Часть A. Кольцо (2.0 балл) Кольцо радиуса $R$ равномерно заряжено по периметру с линейной плотностью заряда $\lambda$.
Найдите напряженность поля в центре заряженного кольца.
Найдите потенциал на оси кольца на расстоянии $x$ от его центра.
Найдите модуль напряженности поле на оси кольца на расстоянии $x$ от его центра.
При каком значении $x$ напряженность поля на оси кольца максимальна? Найдите эту максимальную напряженность.
Часть B. Две половины кольца (2.0 балла) Кольцо состоит из двух половин радиуса $R$, одна из которых равномерно заряжена с линейной плотностью заряда $\lambda$, а другая — с $-\lambda$.
Найдите напряженность поля, создаваемого диском радиуса $R$, равномерно заряженного по поверхности с плотностью заряда $\sigma$ на его оси на расстоянии $x$ от центра.
Найдите потенциал на оси кольца на расстоянии $x$ от его центра.
Найдите модуль напряженности поля в центре кольца.
Часть C. Цилиндр (6 баллов) Бесконечный цилиндр радиуса $R$ равномерно заряжен по боковой поверхности с поверхностной плотностью заряда $\sigma$.
Найдите модуль напряженности поля на оси кольца на расстоянии $x$ от его центра.
Чему равен модуль напряженности электрического поля на расстоянии $r < R$ от оси цилиндра? Теперь рассмотрим полубесконечный цилиндр того же радиуса $R$, равномерно заряженного с той же поверхностной плотностью заряда $\sigma$. От вас потребуется найти поле в каждой точке основания цилиндра (см. рис.).
Найдите модуль напряженности поля в центре основания цилиндра $O$.
Рассмотрим точку $A$ в основании цилиндра, находящуюся на расстоянии $r < R$ от точки $O$. Найдите проекцию вектора напряженности электрического поля на линию $OA$. Для решения следующего пункта вам может понадобиться зависимость радиальной компоненты напряженности поля кольца в его плоскости. Если кольцо радиуса $R$ равномерно заряжено зарядом $Q$, то на расстоянии $r$ от его центра радиальная компонента напряженности поля равна $$E_r=\frac{kQ}{2{\pi}R^2}\cdot y(x)$$ где $x=r/R$. График зависимости $y(x)$ представлен на рисунке ниже.
Для рассматриваемого полубесконечного цилиндра найдите модуль напряженности электрического поля в точке $A$, находящейся на расстоянии $r=0,\!9R$ от точки $O$.
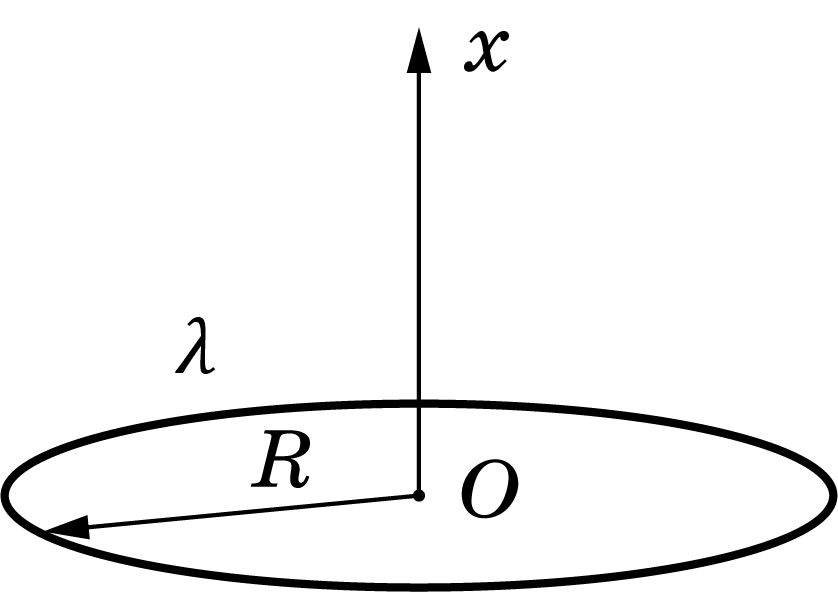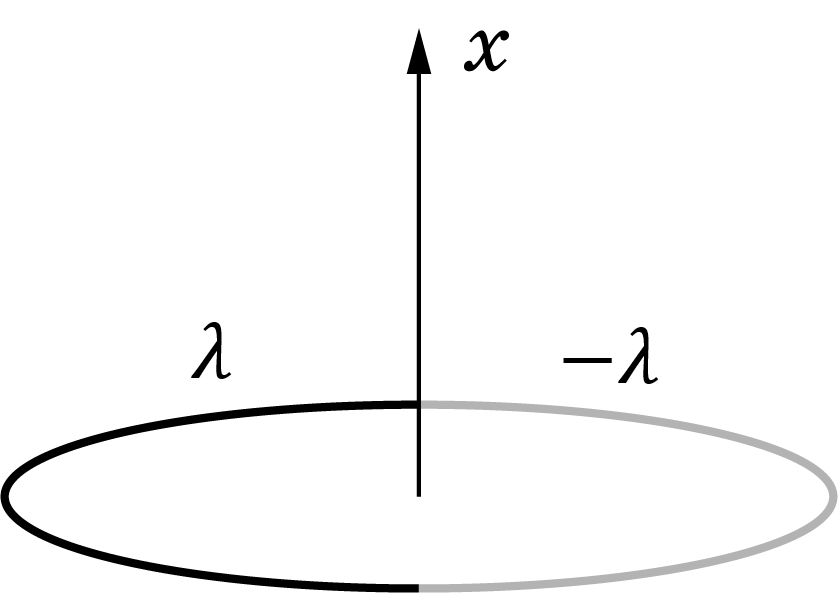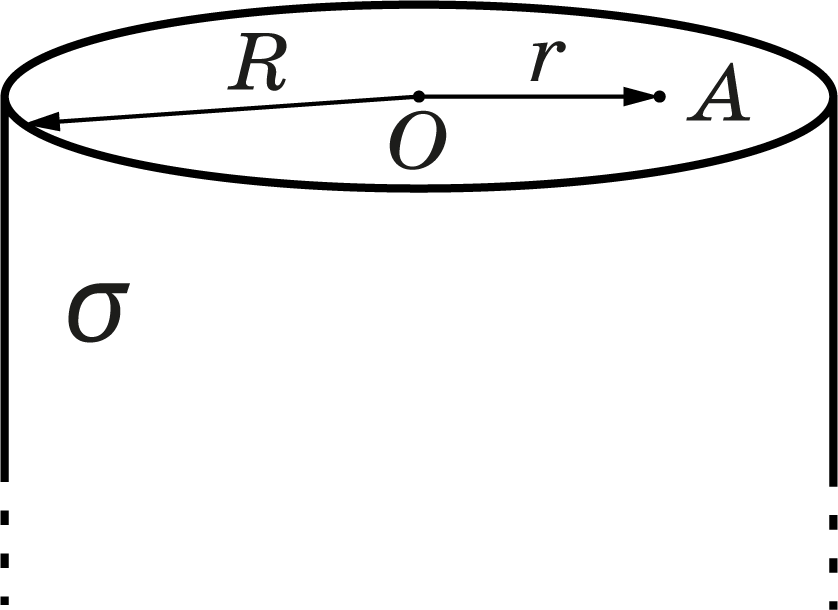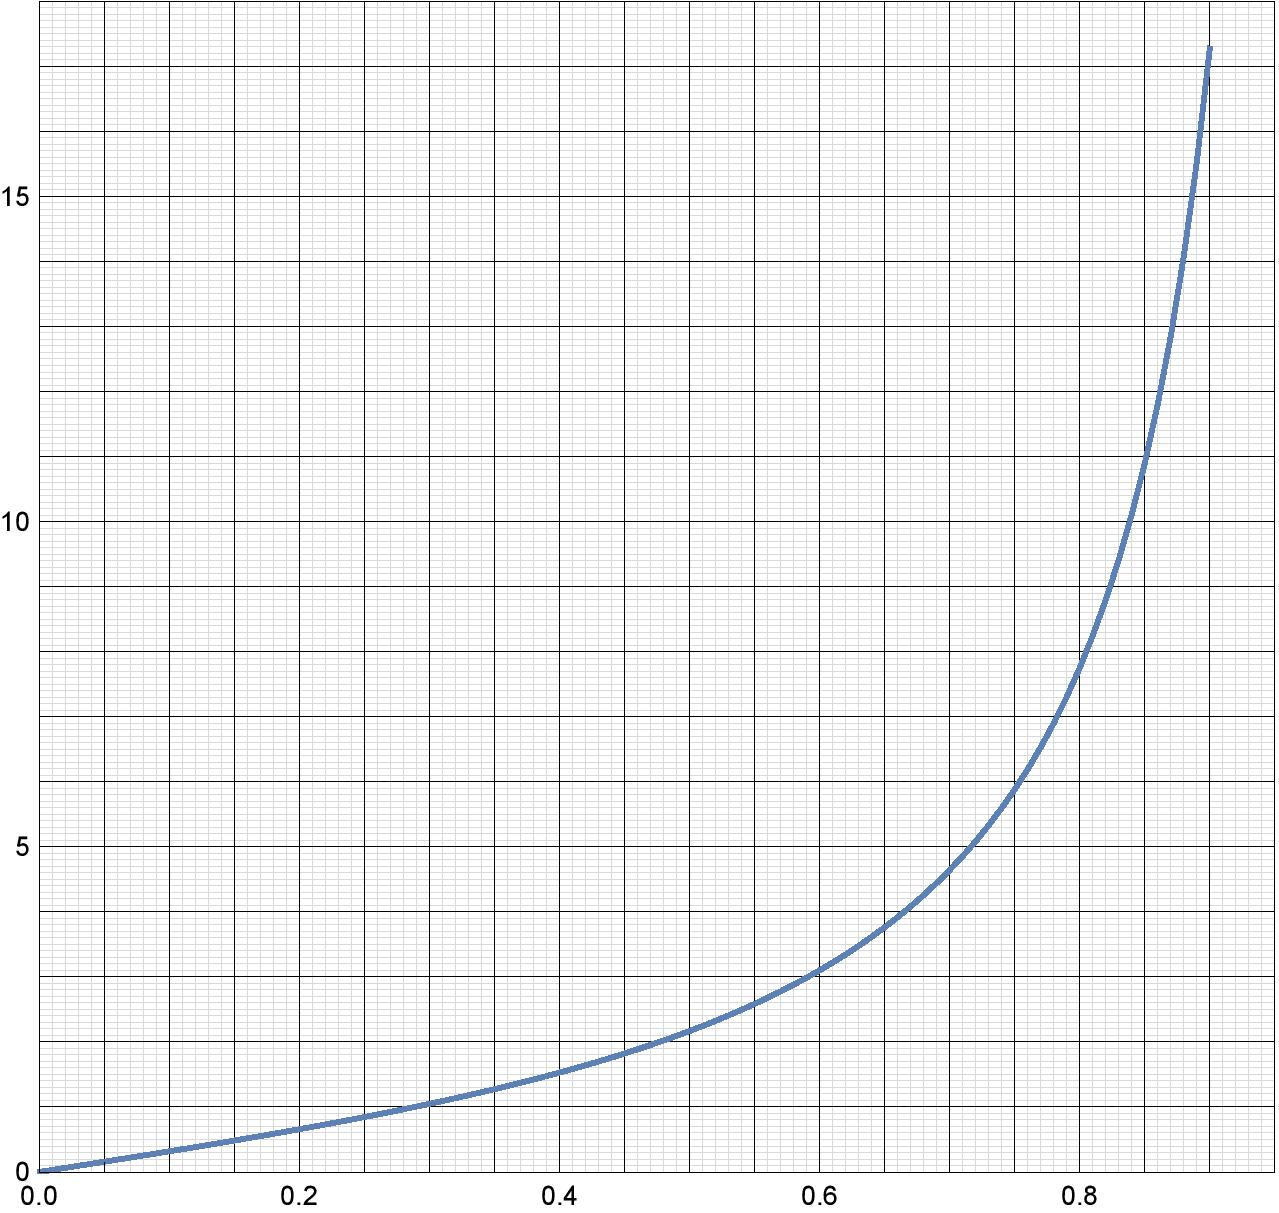
Найдите напряженность поля в центре заряженного кольца.
Решение: В центре кольца поле любого заряда направлено в его плоскости, поэтому величина поля равна нулю в силу симметрии и

Найдите потенциал на оси кольца на расстоянии $x$ от его центра.
Решение: Расстояние до зарядов на кольце равняется $\sqrt{R^2+x^2}$, откуда $$\varphi=\frac{kQ}{\sqrt{R^2+x^2}}=\frac{\lambda{R}}{2{\epsilon_0}\sqrt{R^2+x^2}} $$

Найдите модуль напряженности поле на оси кольца на расстоянии $x$ от его центра.
Решение: Вектор напряжённости электрического поля каждого из зарядов образует с вертикалью угол $\alpha$ такой, что $cos(\alpha)=\frac{x}{\sqrt{x^2+R^2}}$ Комбинируя это с законом кулона $$E=\frac{kQx}{(x^2+R^2)^\frac{3}{2}}=\frac{{\lambda}xR}{2{\epsilon_0}(x^2+R^2)^\frac{3}{2}} $$

При каком значении $x$ напряженность поля на оси кольца максимальна? Найдите эту максимальную напряженность.
Решение: Возьмём производную от выражения $\frac{x}{(x^2+R^2)^\frac{3}{2}}$ и приравняем нулю $$\frac{1}{(x^2+R^2)^\frac{3}{2}}-\frac{3x^2}{(x^2+R^2)^\frac{5}{2}}=0 $$ Откуда $$x=\frac{R}{\sqrt{2}} $$ Подставляя значение $x$ в выражение для электрического поля $$E_{max}=\frac{\lambda}{3\sqrt{3}R\epsilon_0} $$

Найдите напряженность поля, создаваемого диском радиуса $R$, равномерно заряженного по поверхности с плотностью заряда $\sigma$ на его оси на расстоянии $x$ от центра.
Решение: Как известно, выражение для нормальной составляющей поля плоского слоя, равномерно заряженного по поверхности следующее $$E_n=\frac{{\sigma}\Omega}{4\pi\epsilon_0} $$ где $\Omega$ - телесный угол, под которым из данной точки виден плоский слой. Выражение для телесного угла, под котором виден диск из точки, находящейся на его оси на расстоянии $x$ от центра следующее $$\Omega=2{\pi}\left(1-\frac{x}{\sqrt{x^2+R^2}}\right) $$ Откуда $$E=\frac{\sigma}{2\epsilon_0}\left(1-\frac{x}{\sqrt{x^2+R^2}}\right) $$

Найдите потенциал на оси кольца на расстоянии $x$ от его центра.
Решение: Поскольку расстояние до всех точек кольца одинаково при всех $x$, а суммарный заряд кольца равен нулю $$\varphi(x)=0 $$

Найдите модуль напряженности поля в центре кольца.
Решение: Если векторно просуммировать поля от зарядов половины кольца, то поскольку оно заряжено равномерно, модуль электрического поля будет равен диаметру окржности, полупериметр которой равен сумме модулей напряжённости полей зарядов $$|E|=\frac{kQ}{R^2} $$ Тогда выражение для поля половины кольца $$E=\frac{2|E|}{\pi}=\frac{2kQ}{{\pi}R^2} $$ Вектор поля второй половины равен по модулю $E$ и направлен противоположно первому. Таким образом $$E=\frac{4kQ}{{\pi}R^2}=\frac{\lambda}{{\pi}R\epsilon_0} $$

Найдите модуль напряженности поля на оси кольца на расстоянии $x$ от его центра.
Решение: Воспользуемся результатом предыдущего пункта. Поскольку потенциал на оси кольца нулевой, проекция суммарного поля на направление оси нулевая. Тогда из предыдущего поля находим выражение для электрического поля $$E=\frac{4kQR}{{\pi}(R^2+x^2)^\frac{3}{2}}=\frac{\lambda{R}^2}{{\pi}(R^2+x^2)^\frac{3}{2}} $$

Чему равен модуль напряженности электрического поля на расстоянии $r < R$ от оси цилиндра?
Решение: В силу симметрии поле может быть направлено только перпендикулярно оси цилиндра. Из теоремы Гаусса для цилиндрической поверхности радиуса $r$ и некоторой длины $L$, ось которой совпадает с осью исходного цилиндра, следует, что поток наряжённости электрического поля будет равен нулю. Поскольку на равных расстояниях от оси цилиндра поле будет иметь одинаковую величину, поток представляется следующим выражением $$\Phi=2{\pi}rLE=0 $$ откуда следует, что при любых значениях $r$ $$E=0 $$

Найдите модуль напряженности поля в центре основания цилиндра $O$.
Решение: Рассмотрим смещение на малую величину $dx$ вдоль оси цилиндра. Из определения потенциала $$E_x=-\frac{d\varphi}{dx} $$ Найдём изменение потенциала. После смещения расположение точки и цилиндра совпадают с точностью до кольца толщины $dx$, которое переместилось из основания в бесконечность. Поэтому выражение для изменения потенциала следующее $$d\varphi=-\frac{2k{\pi}R{\sigma}dx}{R}=-2k{\pi}{\sigma}dx $$ Откуда $$E_x=2k{\pi}{\sigma}=\frac{\sigma}{2\epsilon_0} $$

Рассмотрим точку $A$ в основании цилиндра, находящуюся на расстоянии $r < R$ от точки $O$. Найдите проекцию вектора напряженности электрического поля на линию $OA$.
Решение: В пункте $A1$ было показано, что внутри бесконечного цилиндра поле обращается в ноль. Дополним полубесконечный цилиндр до бесконечного и рассмотрим поле в его основании. $$ $$ Поля исходного и добавленного полубесконечных цилиндров симметричны относительно основания. Поэтому, суммарное поле может обращаться в ноль только в случае, если каждая из компонент перпендикулярна основанию. Таким образом $$E_{OA}=0 $$

Для рассматриваемого полубесконечного цилиндра найдите модуль напряженности электрического поля в точке $A$, находящейся на расстоянии $r=0,\!9R$ от точки $O$.
Решение: В пункте $A3$ было доказано, что в любой точке основания поле перпендикулярно ему. Для определения его величины в каждой точке воспользуемся теоремой о циркуляции электростатического поля. Выберем прямоугольный контур, проходящий через точку $O$ и произвольную точку основания $A$ такой, что другая его сторона $h\ll{OA}$. Тогда циркуляцию $Г$ можно представить в виде $$Г=\left(E_{O}-E_{A}\right)h+Г_{OA} $$ где $Г_{OA}$ - часть циркуляции по направлению $OA$. $$ $$ Найдём радиальную компоненту поля на высоте $h$ над основанием цилиндра. Поскольку в основании поле перпендикулярно ему, при небольшом смещении от него радиальная компонента поля будет эквивалентна полю кольца толщины $dh$ с поверхностной плотностью заряда $-\sigma$. Таким образом $$Г_{AB}=k{\sigma}hS_{AB} $$ где $S_{AB}$ - площадь под графиком $y(x)$ от $0$ до $x=0,9$. Поскольку суммарная циркуляция равна нулю $$E_A=E_O+k{\sigma}S_{AB} $$ Или же $$E_A=\frac{\sigma}{2\epsilon_0}\left(1+\frac{S_{AB}}{2\pi}\right)=0,72\frac{\sigma}{\epsilon_0} $$ где $$S_{AB}=2,8\pm0,1 $$ Второй метод Метод потребует численного интегрирования (это могут делать калькуляторы типа Casio fx-991). При выполнении численного интегрирования вручную (на калькуляторах типа Casio fx-82) может получиться значительная погрешность из-за расходимости интеграла вблизи 1. Рассмотрим какое поле создает полубесконечная нить с линейной плотностью заряда $\lambda$ на расстоянии $x$ от ее конца (в плоскости, перпендикулярной нити и проходящей через ее конец). В частности, нас будет интересовать только компонента поля, параллельная нити: $E_{\parallel}$. Можно получить эту величину сразу, используя метод виртуальных перемещений, либо можно разбить нить на бесконечно малые отрезки длиной $dh$ и проинтегрировать в диапазоне $h\in [0,\infty)$. $$ E_{\parallel}=\int_0^{\infty}\frac{h}{\sqrt{x^2+h^2}}\cdot\frac{k\lambda dh}{x^2+h^2}=k\lambda\cdot \frac{-1}{\sqrt{x^2+h^2}}\Biggr|_{h=0}^{h=\infty}=\frac{k\lambda}{x} $$ Возвращаясь к исходной задаче, можно разбить весь полубесконечный цилиндр на полубесконечные прямоугольники шириной $Rd\alpha$ (по сути полубесконечные нити). Каждая нить задана углом $\alpha$ между направлением из центра на нее и отрезком OA. По теореме косинусов, расстояние между концом нити и точкой A равно $x(\alpha)=\sqrt{R^2+r^2-2rR\cos{\alpha}}$. Каждая нить создает поле, перпендикулярное основанию, вычисляемое по формуле для $E_{\parallel}$, в котором $\lambda=\sigma Rd\alpha$. Суммарное поле в точке A при $r=0.9R$ находится интегрированием: $$ E=\int_0^{2\pi}\frac{k\sigma Rd\alpha}{\sqrt{R^2+r^2-2rR\cos{\alpha}}}=k\sigma \int_0^{2\pi}\frac{1}{\sqrt{1.81-1.8\cos{\alpha}}}d\alpha $$ К сожалению, интеграл не выражается в элементарных функциях, однако можно вычислить его численно, что приводит к ответу:
Ответ: $$ E = 9.122k\sigma=0.7259\frac{\sigma}{\epsilon_0} $$
Темы:
T, Электричество, Электростатика, Напряженность, Кольцо, Цилиндр, Электромагнетизм, 2021, Сборы XY, W